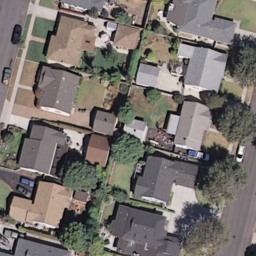
Label: residential